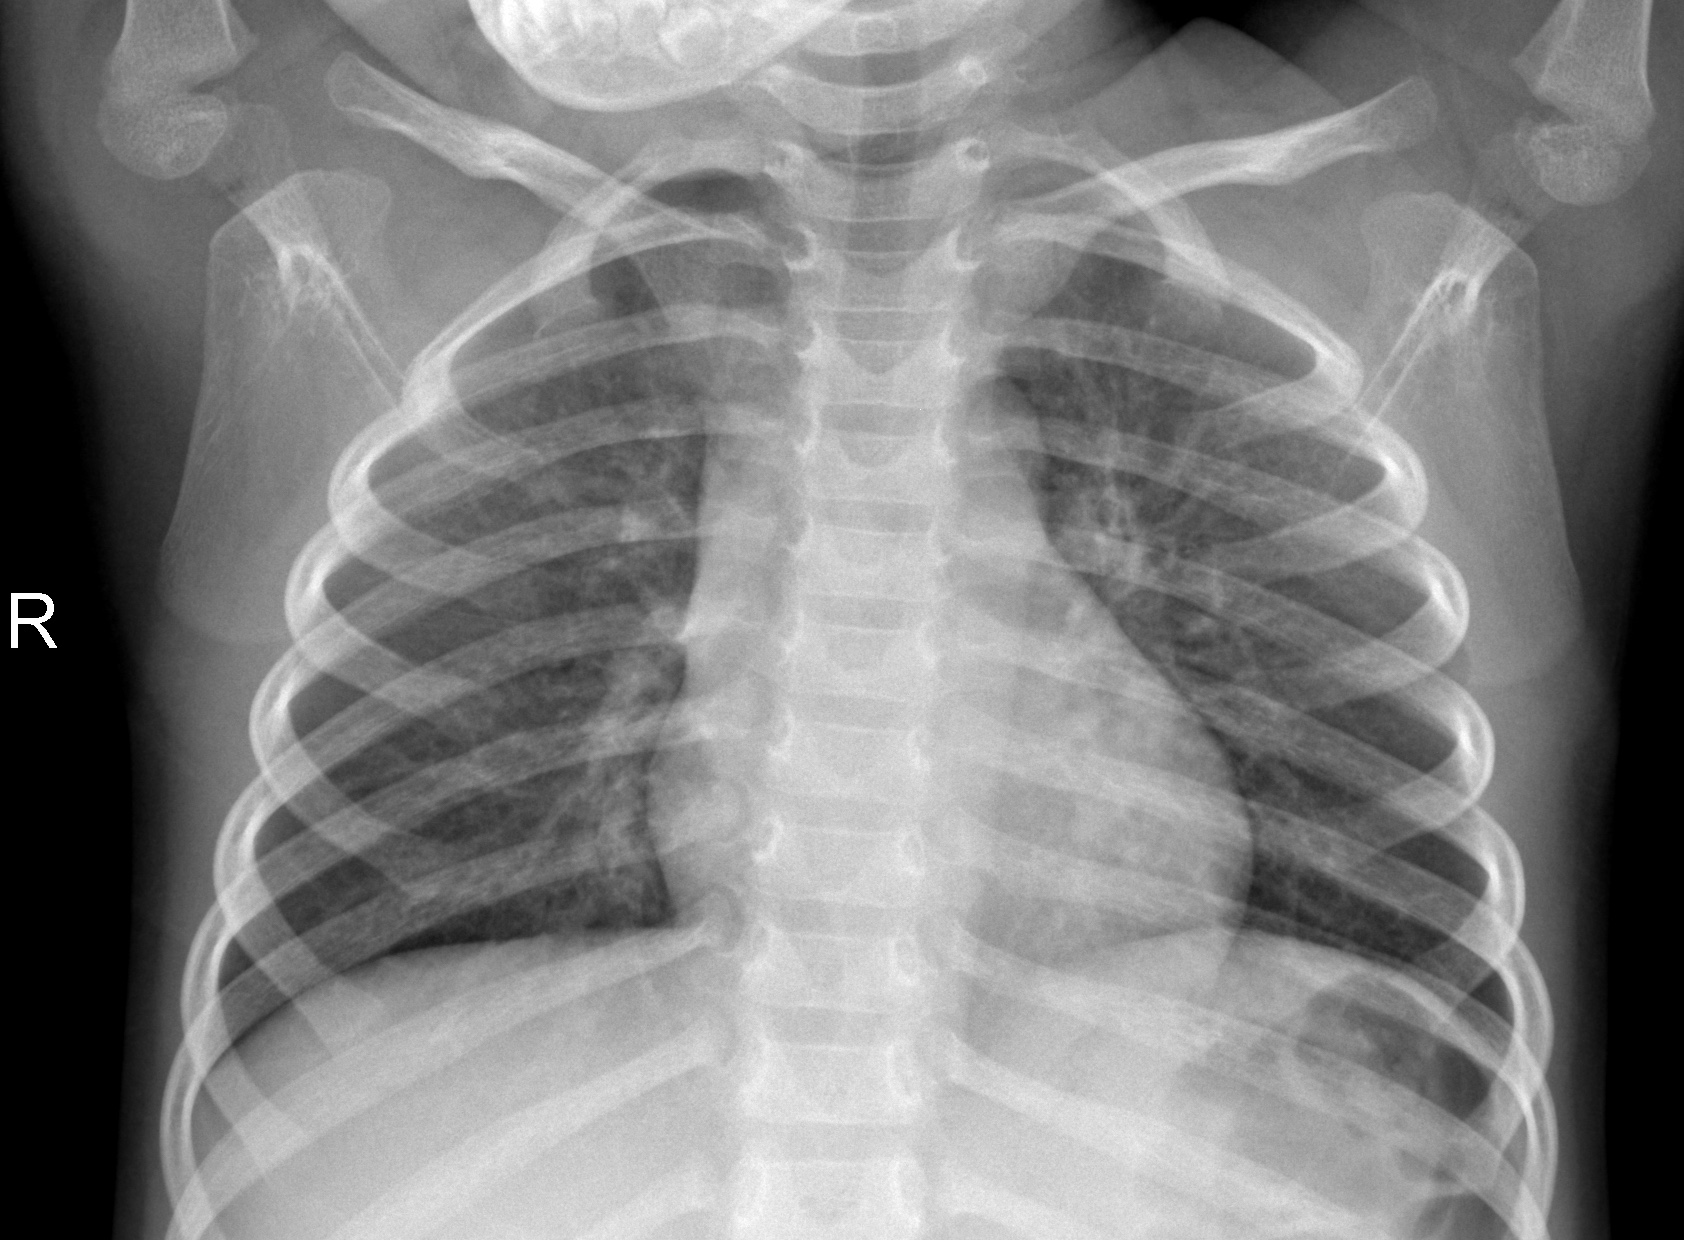
Diagnosis: NORMAL